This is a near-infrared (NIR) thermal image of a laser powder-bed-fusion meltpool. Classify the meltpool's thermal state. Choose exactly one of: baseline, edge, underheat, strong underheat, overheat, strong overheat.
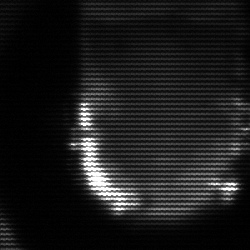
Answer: baseline